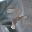
Label: 7